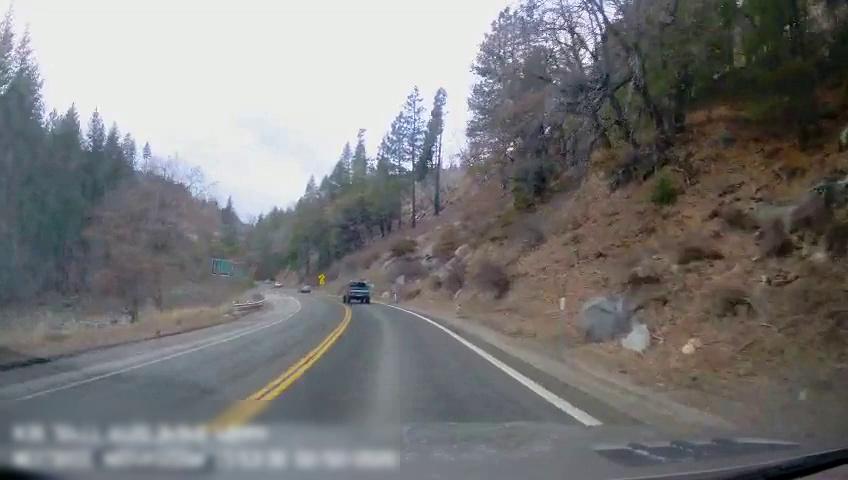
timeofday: Day
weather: Sunny
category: Drivable Space
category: Vehicles | Car
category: Vehicles | Truck
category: Lanes | Current Lane
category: Lanes | Current Lane
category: Lanes | Alternate Lane